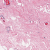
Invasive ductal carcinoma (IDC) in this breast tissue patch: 0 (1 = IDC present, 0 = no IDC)